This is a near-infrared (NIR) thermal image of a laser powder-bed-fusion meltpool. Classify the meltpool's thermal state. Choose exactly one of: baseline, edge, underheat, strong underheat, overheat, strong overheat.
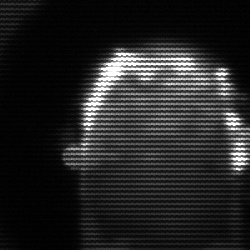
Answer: baseline